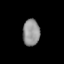
Tissue: lung
Cell type: Epithelial cells
Senescence score: 0.1681
Nuclear area (px): 442
Mean DAPI intensity: 146.113